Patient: sex F, age 31
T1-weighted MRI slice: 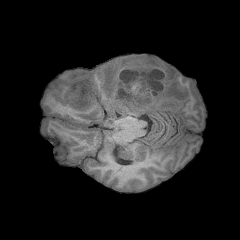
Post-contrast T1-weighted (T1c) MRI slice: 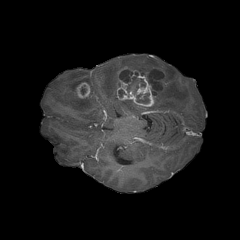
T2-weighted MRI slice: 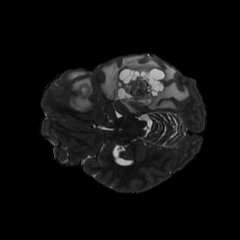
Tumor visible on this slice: yes
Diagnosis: Glioblastoma, IDH-wildtype
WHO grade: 4